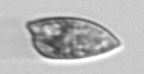
Label: Prorocentrum_dentatum